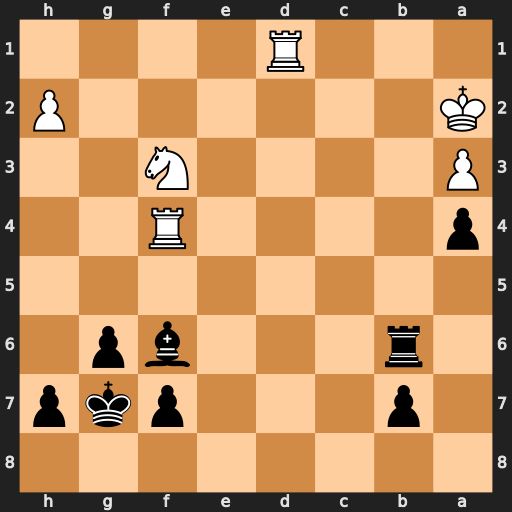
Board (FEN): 8/1p3pkp/1r3bp1/8/p4R2/P4N2/K6P/3R4
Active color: b
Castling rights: -
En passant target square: -
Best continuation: Rb2+ Ka1 Rd2+ Kb1 Rxd1+